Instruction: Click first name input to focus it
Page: traveler
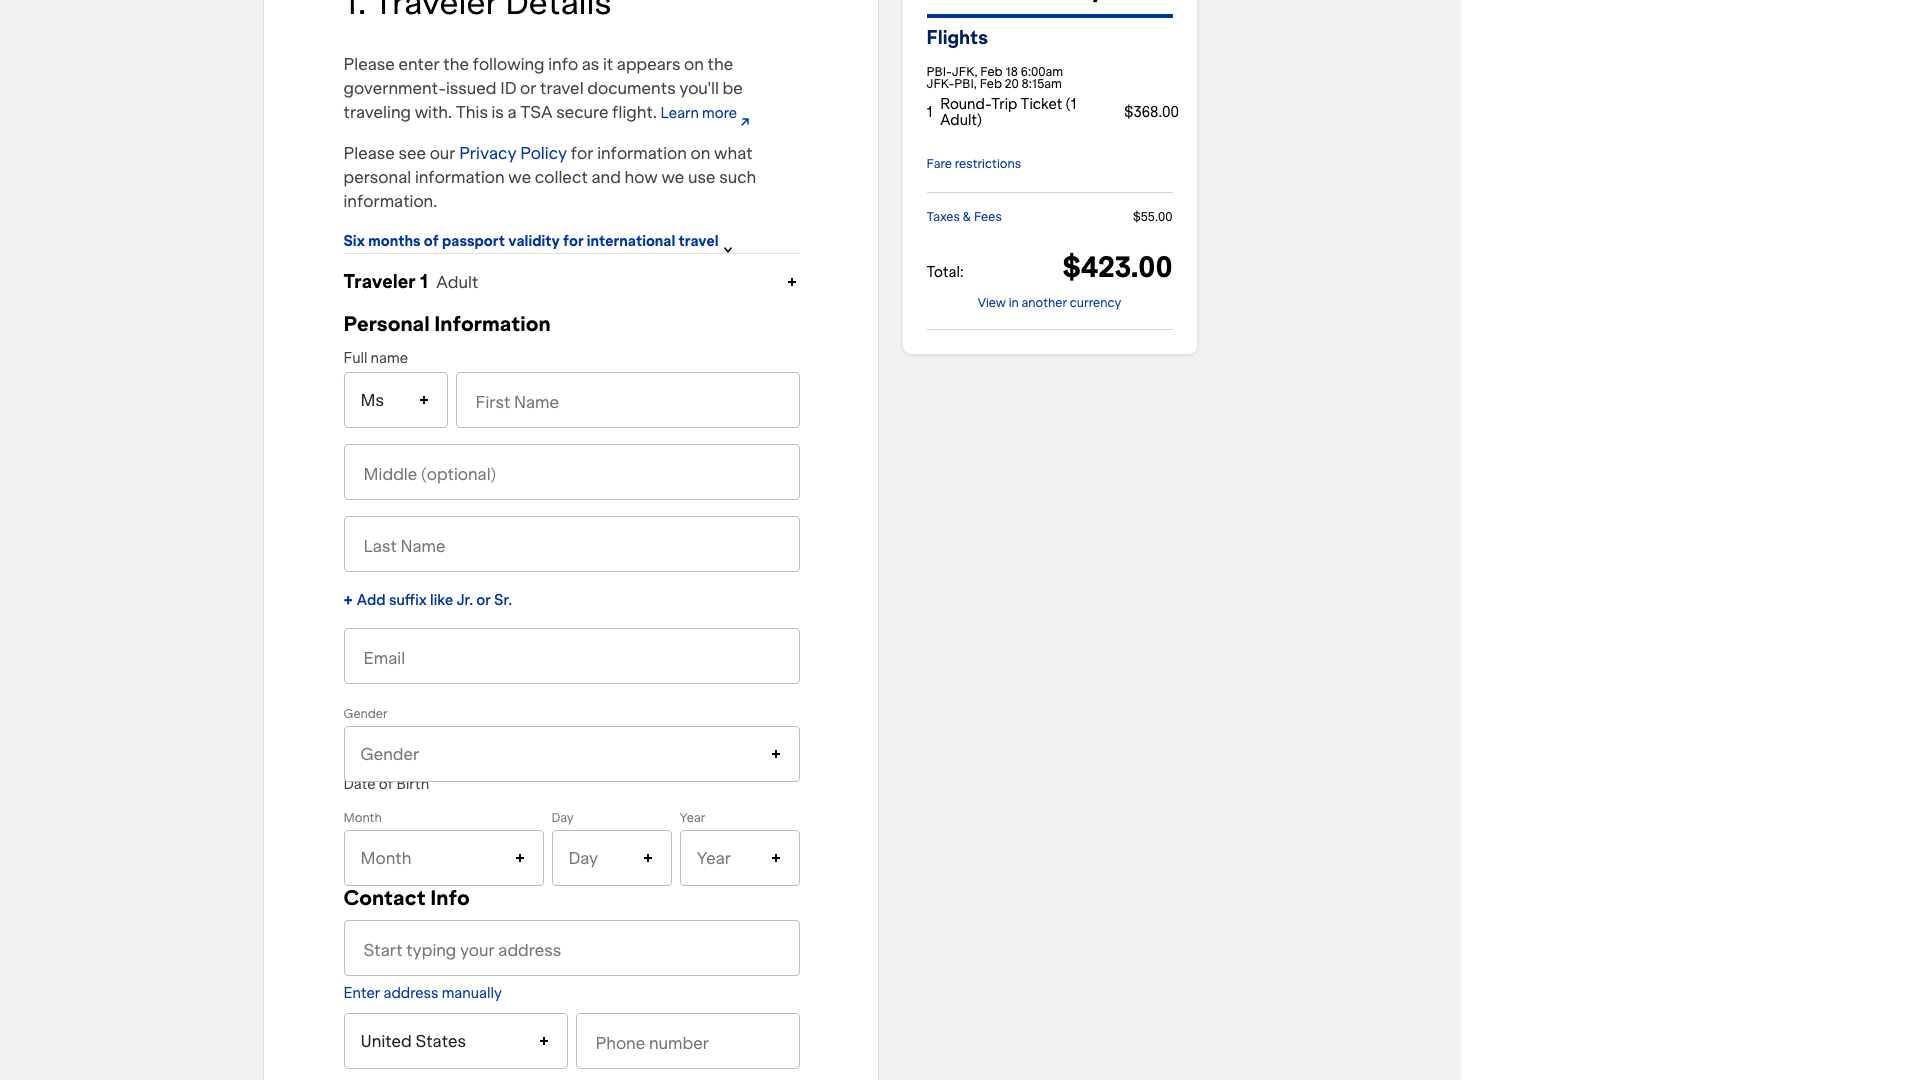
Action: click